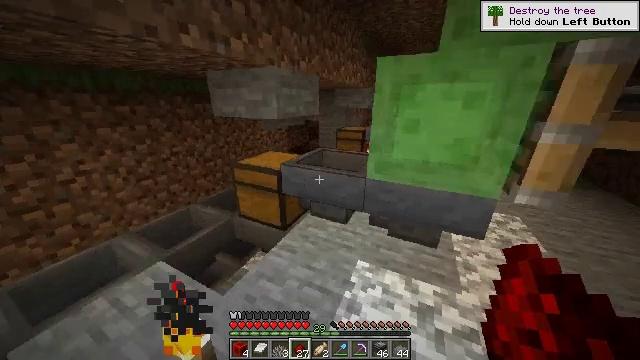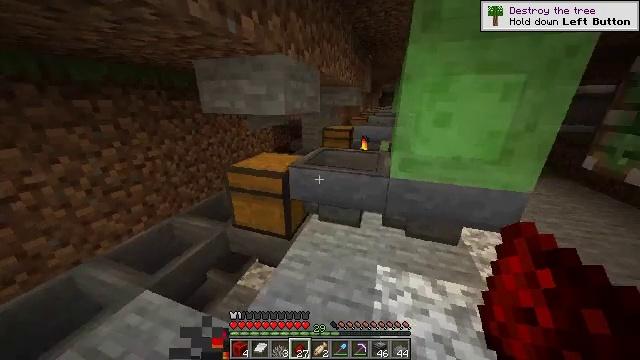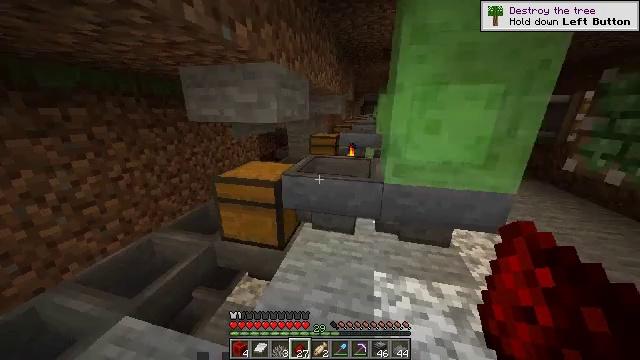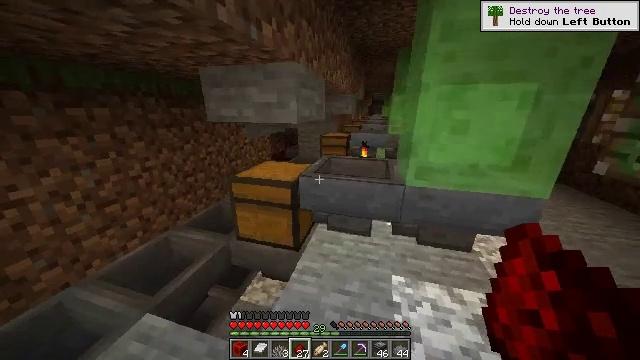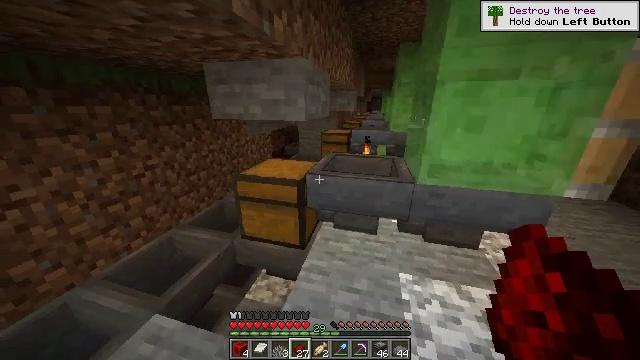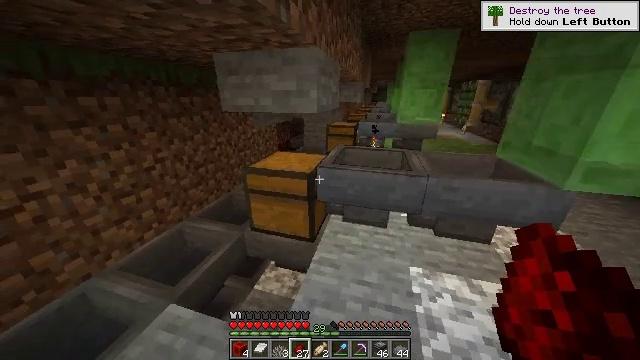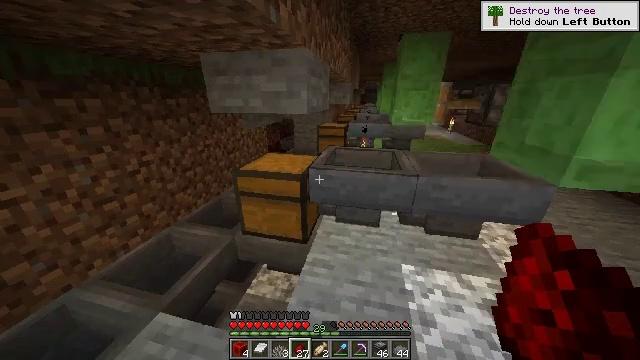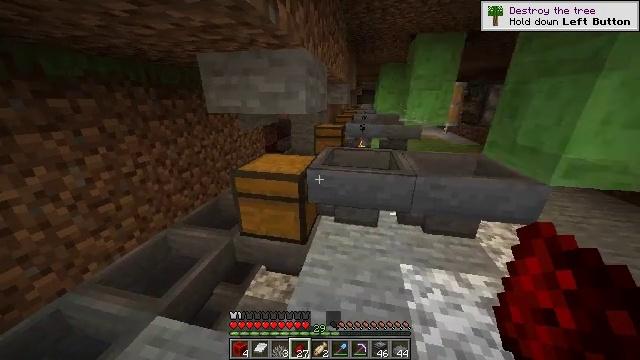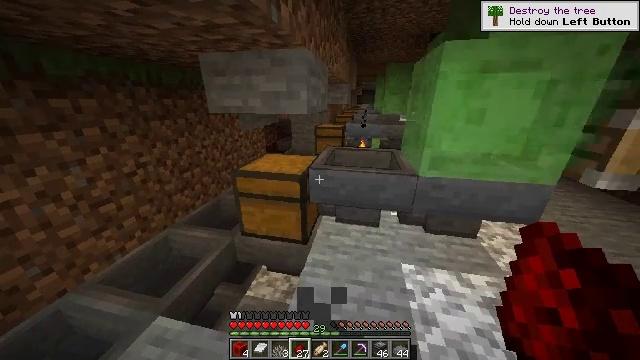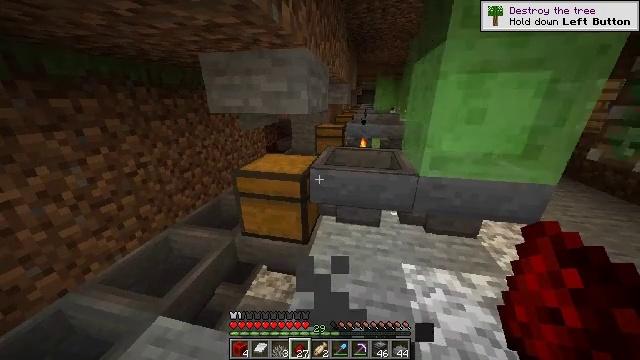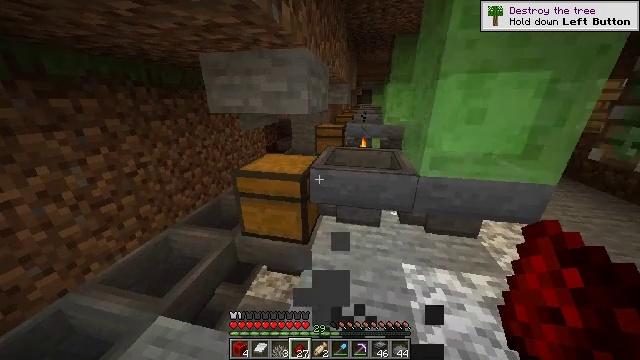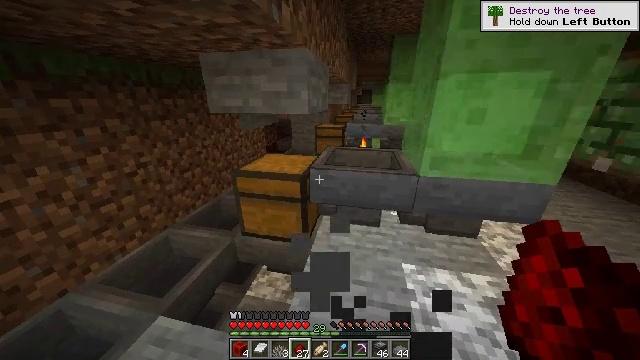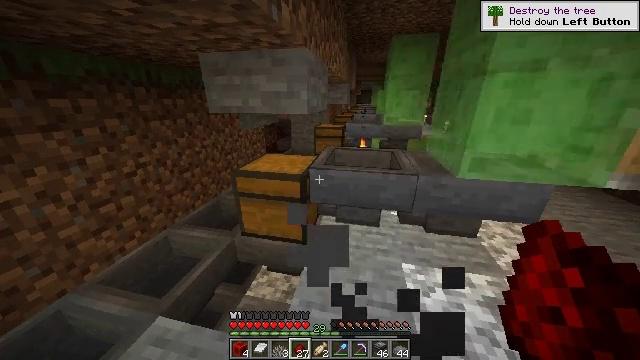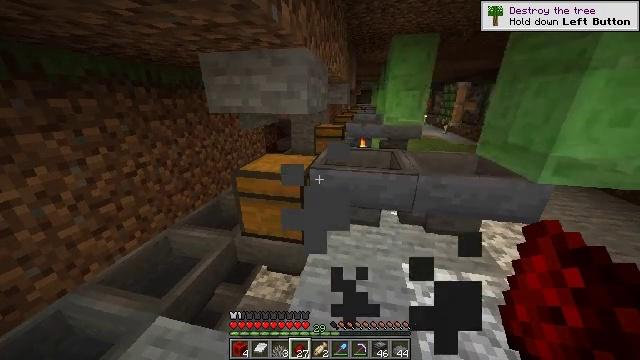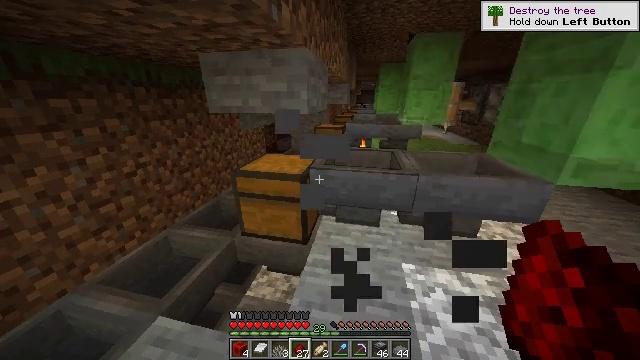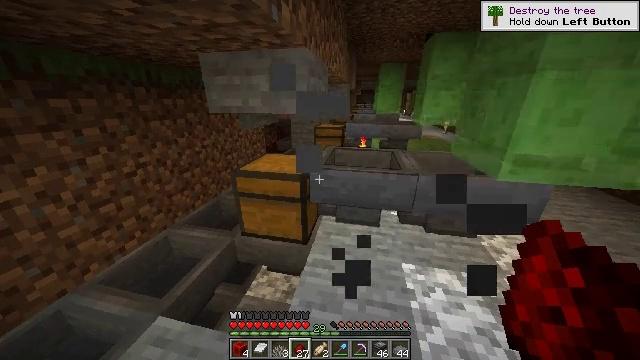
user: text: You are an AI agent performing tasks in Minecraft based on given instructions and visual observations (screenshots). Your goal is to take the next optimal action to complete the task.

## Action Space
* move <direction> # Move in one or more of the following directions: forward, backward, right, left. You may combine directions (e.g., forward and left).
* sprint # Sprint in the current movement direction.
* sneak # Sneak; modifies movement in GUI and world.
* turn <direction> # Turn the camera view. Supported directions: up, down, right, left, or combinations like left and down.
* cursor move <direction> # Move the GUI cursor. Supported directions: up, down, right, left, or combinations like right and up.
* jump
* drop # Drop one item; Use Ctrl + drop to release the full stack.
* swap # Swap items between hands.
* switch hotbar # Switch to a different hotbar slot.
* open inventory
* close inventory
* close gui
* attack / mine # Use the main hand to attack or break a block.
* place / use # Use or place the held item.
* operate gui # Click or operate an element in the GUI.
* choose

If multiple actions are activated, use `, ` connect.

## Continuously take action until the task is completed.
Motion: motion action
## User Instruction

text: Break the observer to move it.
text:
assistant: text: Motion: move left, turn right
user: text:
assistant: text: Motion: turn right and up
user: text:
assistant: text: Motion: turn left
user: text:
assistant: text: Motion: no_op
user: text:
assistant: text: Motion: turn down
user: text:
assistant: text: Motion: turn right
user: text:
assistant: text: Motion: no_op
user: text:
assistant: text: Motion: no_op
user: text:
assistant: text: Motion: no_op
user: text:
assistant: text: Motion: no_op
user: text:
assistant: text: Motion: no_op
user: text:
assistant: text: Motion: no_op
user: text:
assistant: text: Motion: no_op
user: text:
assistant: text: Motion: no_op
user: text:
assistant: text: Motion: no_op
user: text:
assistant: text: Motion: no_op
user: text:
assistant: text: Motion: no_op
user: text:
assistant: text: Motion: no_op
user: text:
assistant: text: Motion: no_op
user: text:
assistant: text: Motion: no_op
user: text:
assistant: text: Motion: no_op
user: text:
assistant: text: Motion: no_op
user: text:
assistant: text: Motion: no_op
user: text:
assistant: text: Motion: no_op
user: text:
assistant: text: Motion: no_op
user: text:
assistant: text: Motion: no_op
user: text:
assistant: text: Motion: no_op
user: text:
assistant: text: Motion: turn right
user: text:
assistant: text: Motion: turn right
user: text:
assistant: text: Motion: turn right